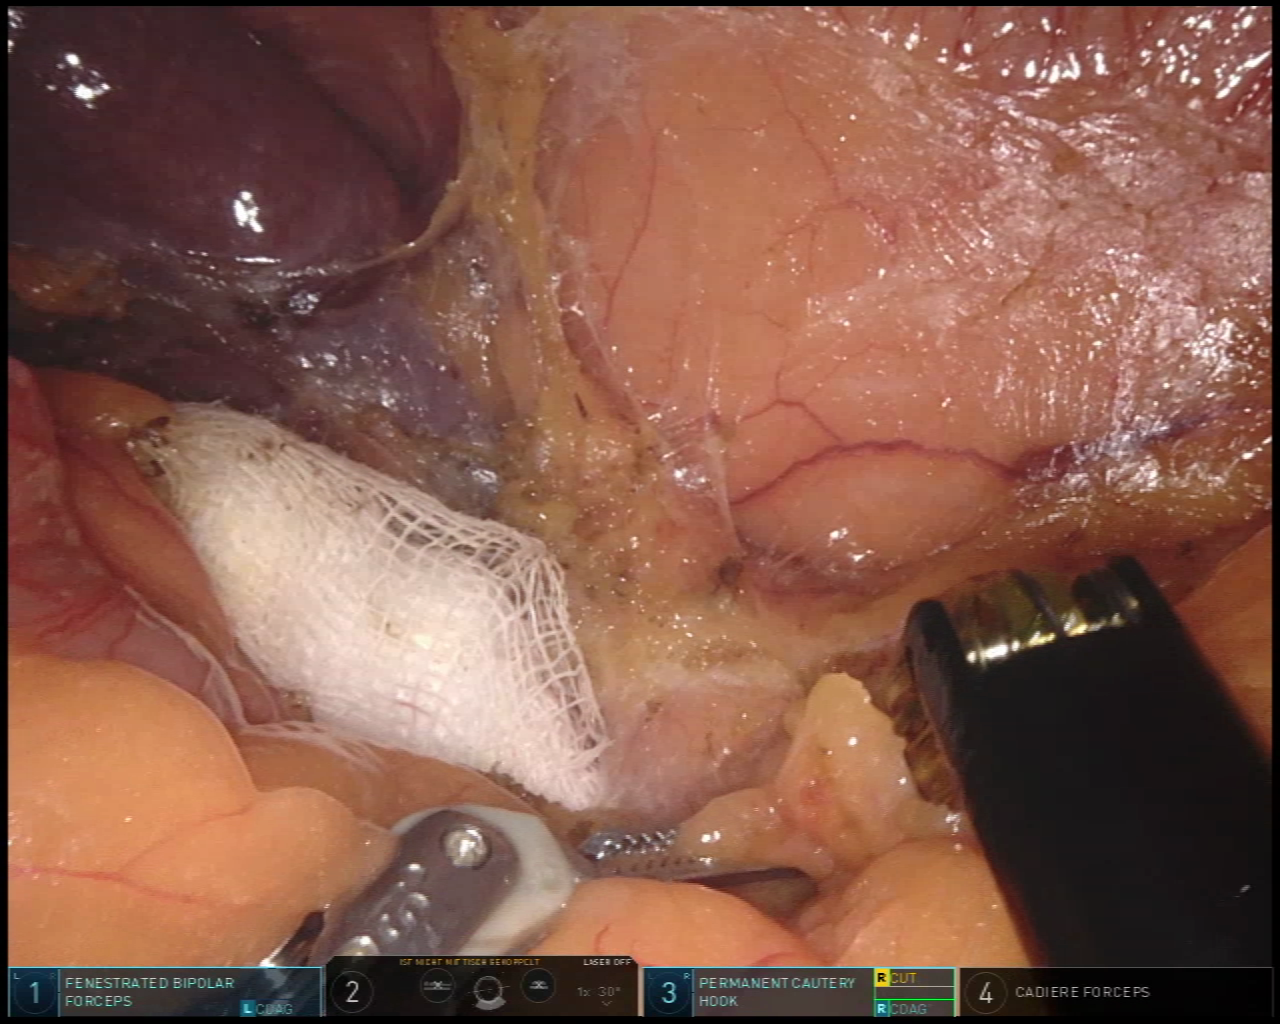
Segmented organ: spleen
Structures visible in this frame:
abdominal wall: yes
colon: yes
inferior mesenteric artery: no
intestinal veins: no
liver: no
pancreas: no
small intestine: no
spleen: yes
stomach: no
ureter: no
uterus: no
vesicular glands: no